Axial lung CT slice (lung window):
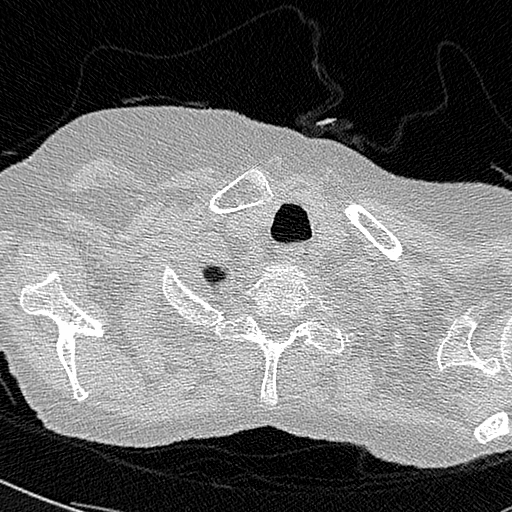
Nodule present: no